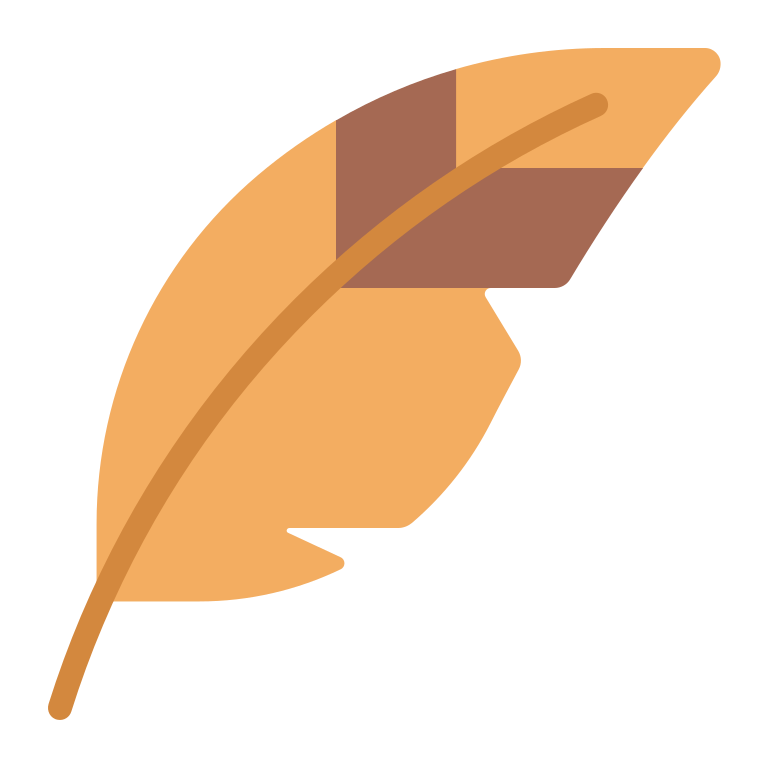
feather flat